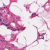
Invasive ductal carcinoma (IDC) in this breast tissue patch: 0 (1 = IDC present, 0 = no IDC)